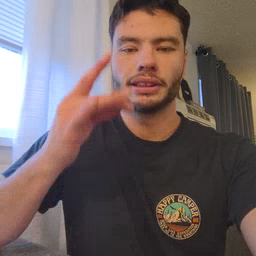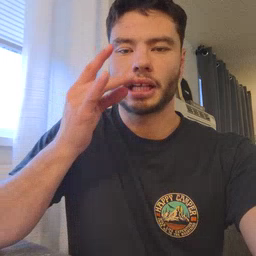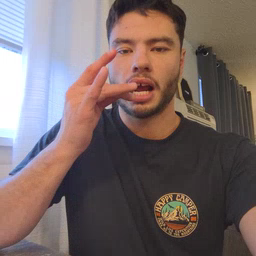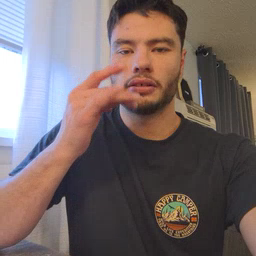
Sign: snack